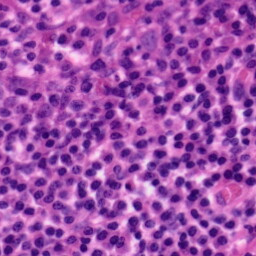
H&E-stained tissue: Tonsil